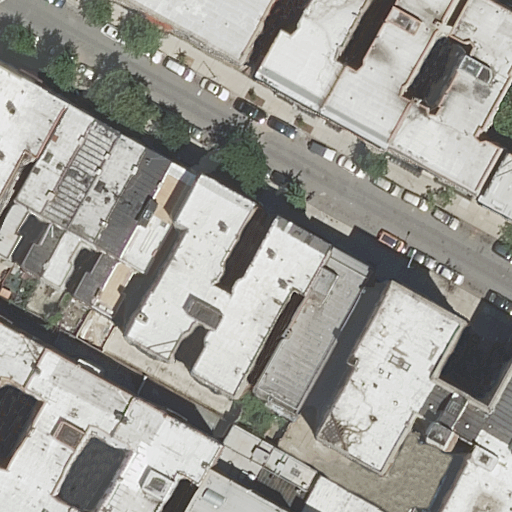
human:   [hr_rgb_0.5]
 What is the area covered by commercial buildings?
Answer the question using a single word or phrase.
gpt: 0m2

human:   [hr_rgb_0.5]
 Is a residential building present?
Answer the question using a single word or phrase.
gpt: yes

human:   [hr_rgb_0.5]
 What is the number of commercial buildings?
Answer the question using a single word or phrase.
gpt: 0

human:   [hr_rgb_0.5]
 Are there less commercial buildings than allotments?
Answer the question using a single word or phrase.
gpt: no

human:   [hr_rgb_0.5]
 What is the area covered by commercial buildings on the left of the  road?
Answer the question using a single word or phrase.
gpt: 0m2

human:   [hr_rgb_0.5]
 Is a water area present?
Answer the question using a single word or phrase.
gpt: no

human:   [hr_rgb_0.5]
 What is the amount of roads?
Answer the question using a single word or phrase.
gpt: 1

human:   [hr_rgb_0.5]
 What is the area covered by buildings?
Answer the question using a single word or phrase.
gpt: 4620m2

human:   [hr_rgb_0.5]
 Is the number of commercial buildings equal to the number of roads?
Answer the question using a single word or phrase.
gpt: no

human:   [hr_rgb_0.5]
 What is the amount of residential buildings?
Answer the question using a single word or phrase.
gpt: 19

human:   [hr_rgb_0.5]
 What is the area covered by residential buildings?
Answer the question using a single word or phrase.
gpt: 4340m2

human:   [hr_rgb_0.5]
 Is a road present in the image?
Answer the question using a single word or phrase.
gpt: yes

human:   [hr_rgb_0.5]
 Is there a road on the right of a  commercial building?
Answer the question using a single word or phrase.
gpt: no

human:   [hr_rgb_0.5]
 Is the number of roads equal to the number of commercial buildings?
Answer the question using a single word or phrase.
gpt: no

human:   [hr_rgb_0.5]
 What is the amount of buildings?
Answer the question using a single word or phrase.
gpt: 20

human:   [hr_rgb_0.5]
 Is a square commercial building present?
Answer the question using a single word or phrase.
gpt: no

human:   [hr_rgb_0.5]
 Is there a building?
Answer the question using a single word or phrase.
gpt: yes

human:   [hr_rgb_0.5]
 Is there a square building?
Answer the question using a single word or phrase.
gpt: no

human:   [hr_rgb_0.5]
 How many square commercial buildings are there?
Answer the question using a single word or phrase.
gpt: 0

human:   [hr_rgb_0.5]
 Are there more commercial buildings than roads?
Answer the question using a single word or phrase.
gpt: no

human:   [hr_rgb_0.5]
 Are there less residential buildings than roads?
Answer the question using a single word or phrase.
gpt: no

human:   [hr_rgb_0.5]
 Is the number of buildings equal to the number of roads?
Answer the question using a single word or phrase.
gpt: no

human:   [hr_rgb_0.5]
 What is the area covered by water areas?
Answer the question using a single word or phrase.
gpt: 0m2

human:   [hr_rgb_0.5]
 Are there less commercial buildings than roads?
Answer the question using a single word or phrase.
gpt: yes

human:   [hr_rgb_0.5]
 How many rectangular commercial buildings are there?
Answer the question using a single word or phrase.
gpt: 0

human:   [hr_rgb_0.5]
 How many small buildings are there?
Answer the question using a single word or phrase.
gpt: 5

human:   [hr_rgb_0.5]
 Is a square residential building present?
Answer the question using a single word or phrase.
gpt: no

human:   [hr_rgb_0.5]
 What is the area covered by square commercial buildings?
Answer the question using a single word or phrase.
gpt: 0m2

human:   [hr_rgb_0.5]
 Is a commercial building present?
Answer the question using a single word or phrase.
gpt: no

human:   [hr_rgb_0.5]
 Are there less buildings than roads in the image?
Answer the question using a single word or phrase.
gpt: no

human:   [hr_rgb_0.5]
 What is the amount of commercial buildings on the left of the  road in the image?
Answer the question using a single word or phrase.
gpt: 0

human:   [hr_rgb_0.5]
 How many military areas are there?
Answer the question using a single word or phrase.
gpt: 0

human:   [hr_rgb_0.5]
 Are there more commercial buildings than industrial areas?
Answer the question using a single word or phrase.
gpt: no

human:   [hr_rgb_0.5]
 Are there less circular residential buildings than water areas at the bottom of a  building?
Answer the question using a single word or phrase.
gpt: no

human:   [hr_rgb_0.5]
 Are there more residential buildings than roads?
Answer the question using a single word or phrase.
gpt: yes

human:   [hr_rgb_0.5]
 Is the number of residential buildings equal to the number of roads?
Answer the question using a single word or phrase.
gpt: no

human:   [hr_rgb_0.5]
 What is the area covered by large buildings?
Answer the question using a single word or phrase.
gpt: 806m2

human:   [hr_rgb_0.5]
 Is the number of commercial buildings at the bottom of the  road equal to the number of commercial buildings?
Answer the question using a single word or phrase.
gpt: yes

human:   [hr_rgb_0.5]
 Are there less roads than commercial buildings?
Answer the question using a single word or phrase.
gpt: no

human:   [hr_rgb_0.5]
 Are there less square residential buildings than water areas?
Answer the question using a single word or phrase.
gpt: no

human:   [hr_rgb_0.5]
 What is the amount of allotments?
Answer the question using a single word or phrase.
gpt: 0

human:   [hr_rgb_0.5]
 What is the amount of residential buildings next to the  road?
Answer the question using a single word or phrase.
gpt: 19

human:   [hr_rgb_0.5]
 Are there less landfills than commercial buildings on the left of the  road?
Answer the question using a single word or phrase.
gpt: no

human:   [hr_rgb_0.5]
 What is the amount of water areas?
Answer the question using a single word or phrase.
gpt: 0

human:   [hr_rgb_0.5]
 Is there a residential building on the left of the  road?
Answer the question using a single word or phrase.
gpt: yes

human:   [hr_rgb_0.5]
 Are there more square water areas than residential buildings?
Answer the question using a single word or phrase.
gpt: no

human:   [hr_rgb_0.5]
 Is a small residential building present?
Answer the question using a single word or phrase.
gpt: yes

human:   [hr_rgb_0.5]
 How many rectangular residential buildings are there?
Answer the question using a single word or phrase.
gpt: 10

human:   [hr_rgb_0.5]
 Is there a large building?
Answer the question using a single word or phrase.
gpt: yes

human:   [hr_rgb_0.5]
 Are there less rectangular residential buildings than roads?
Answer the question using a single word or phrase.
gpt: no

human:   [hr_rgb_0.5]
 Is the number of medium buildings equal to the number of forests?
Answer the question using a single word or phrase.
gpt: no

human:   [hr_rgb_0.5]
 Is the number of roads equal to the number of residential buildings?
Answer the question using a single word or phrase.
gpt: no

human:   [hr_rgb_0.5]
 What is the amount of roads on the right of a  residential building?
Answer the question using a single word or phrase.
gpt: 0

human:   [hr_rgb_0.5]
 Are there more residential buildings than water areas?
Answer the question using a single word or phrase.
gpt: yes

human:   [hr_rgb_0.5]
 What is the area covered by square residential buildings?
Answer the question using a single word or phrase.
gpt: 0m2

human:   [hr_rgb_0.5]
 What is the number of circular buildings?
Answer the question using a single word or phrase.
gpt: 0

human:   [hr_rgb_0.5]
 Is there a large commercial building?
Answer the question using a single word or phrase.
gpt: no

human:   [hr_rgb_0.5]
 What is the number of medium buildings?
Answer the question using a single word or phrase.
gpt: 14

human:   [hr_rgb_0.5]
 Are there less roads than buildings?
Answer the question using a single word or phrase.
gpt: yes

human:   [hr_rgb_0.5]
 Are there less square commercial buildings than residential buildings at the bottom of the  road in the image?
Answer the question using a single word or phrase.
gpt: yes

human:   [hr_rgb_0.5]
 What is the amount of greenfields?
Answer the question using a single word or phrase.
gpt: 0

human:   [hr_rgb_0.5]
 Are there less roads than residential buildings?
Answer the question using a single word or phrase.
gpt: yes

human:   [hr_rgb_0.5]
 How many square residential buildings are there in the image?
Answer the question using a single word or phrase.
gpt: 0

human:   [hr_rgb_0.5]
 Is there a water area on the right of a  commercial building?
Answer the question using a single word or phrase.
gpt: no